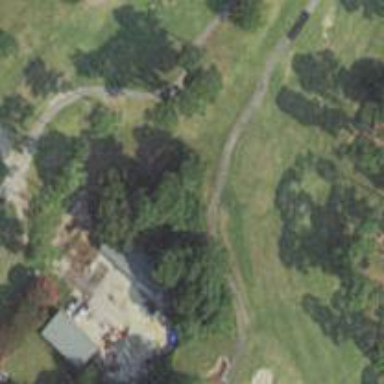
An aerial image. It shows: Path for golf carts.